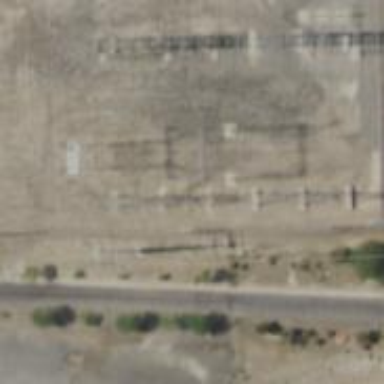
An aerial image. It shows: Power pole.